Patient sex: M
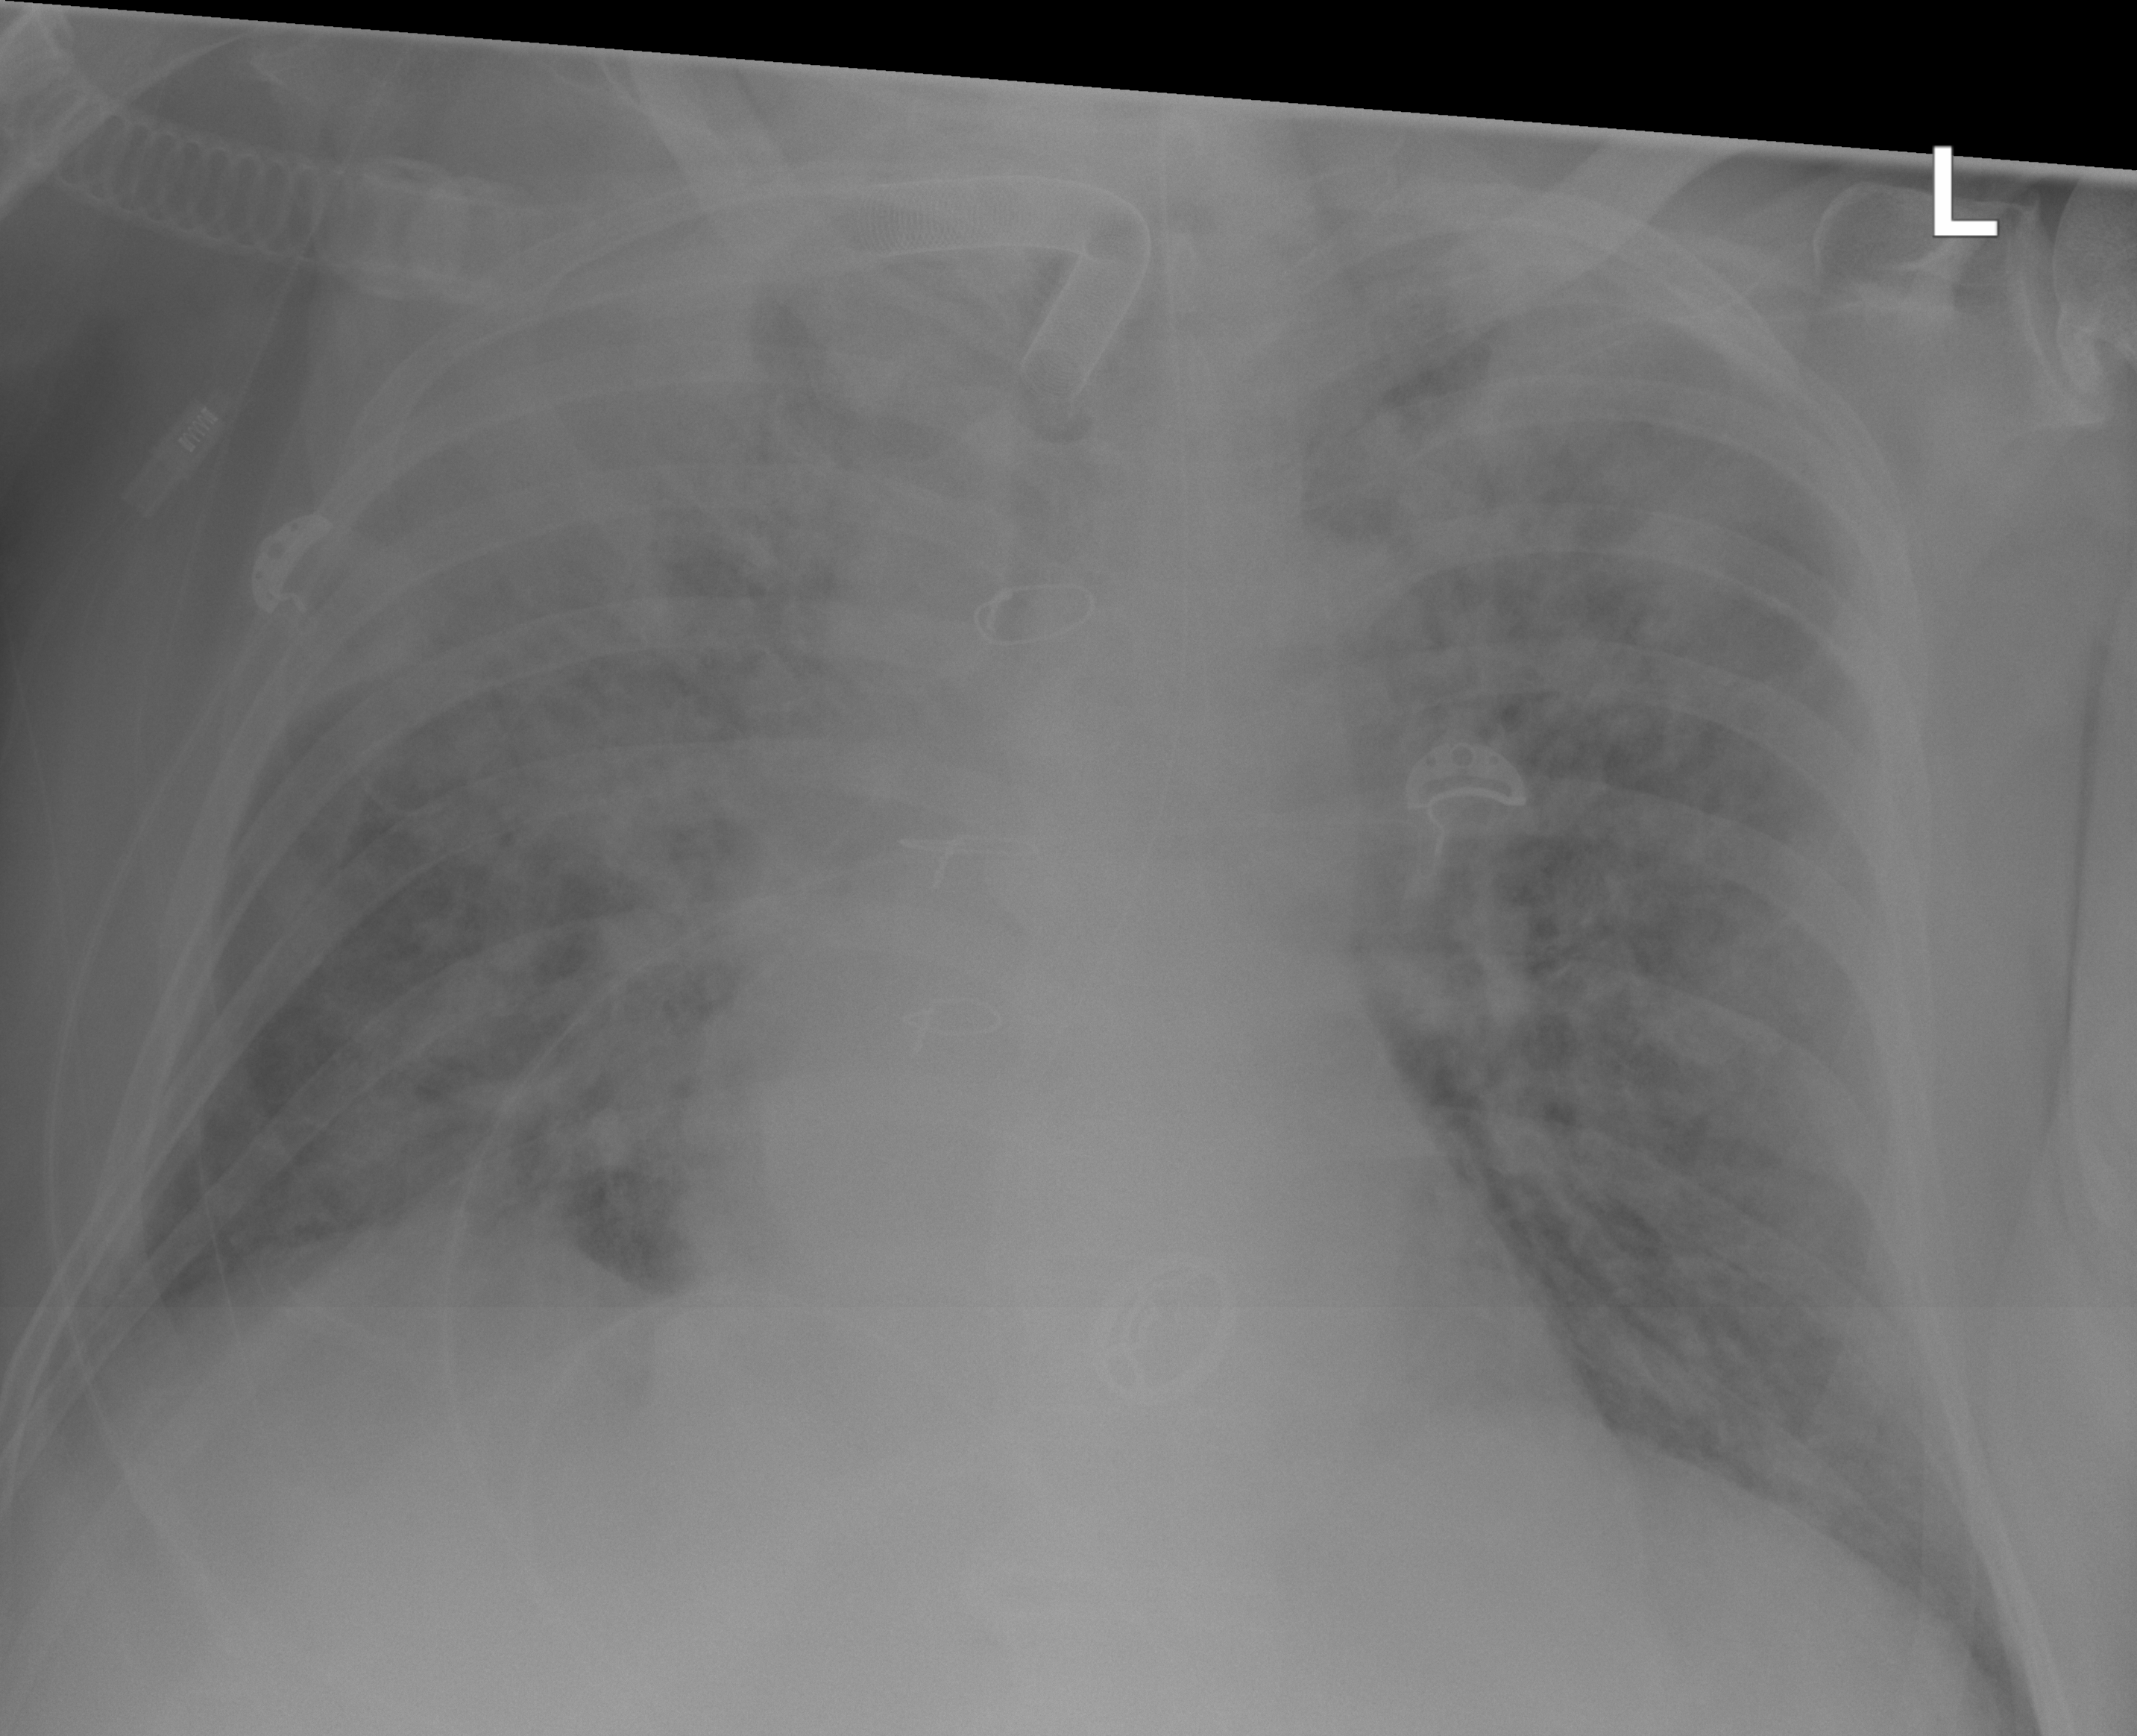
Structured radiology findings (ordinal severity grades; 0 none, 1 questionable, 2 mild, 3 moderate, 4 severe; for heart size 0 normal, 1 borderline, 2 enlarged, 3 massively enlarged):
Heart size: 2
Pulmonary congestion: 2
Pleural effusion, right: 2
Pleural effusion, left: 0
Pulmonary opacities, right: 3
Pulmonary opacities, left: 3
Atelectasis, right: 3
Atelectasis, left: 3